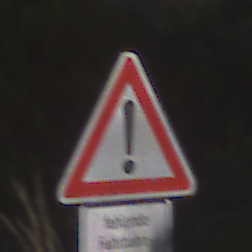
Verkehrszeichen: Gefahrenstelle
Zusatzzeichen unten: HinweiseAufGefahrenDurchVerbaleAngabe7
Umgebung: Outdoor, Nature
Tageszeit: MorningAfternoon
Wetter: Clear
Licht: Natural
Jahreszeit: NotSpecified
Kontrast: HighContrast